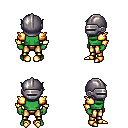
a pixel art fantasy rpg character, male body template, orc, green skin, gold arm armor, gold greaves, green long mohawk hairstyle, metal helm, gold boots, four views (front, back, left, right), 2x2 character sprite sheet, small pixel art, hard edges, no anti-aliasing